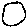
Label: circle